Question: How could I realize a button which is turned 90deg to the right or to the left by default? I dont want to let him turn onClick, but he should be already turned when the page is loading?
Additionally how could I position this button in a vertical center rightsided to a grid?
Like this:

Thanks,
zY
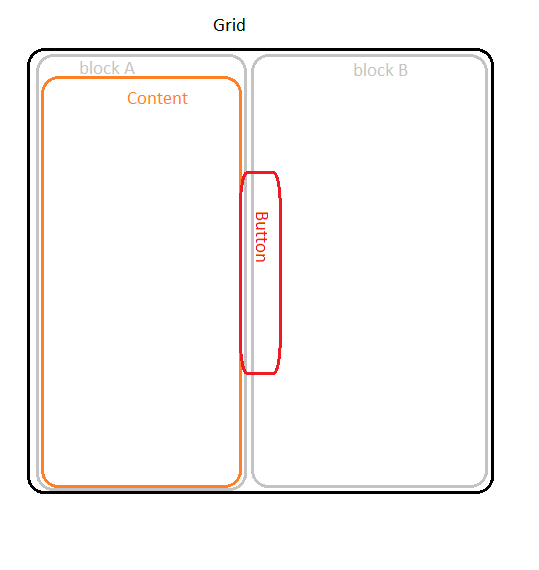
Answer: ## DEMO FIDDLE

'''
<div class="grid">
<div class="block block_a">
<div class="content"></div>
</div>
<div class="block block_a"></div>
<div class="button"> button </div>
</div>
'''
---
'''
var btn = $('.button');
btn.css('transform','rotate(90deg)');
'''
a fix for IE would be replacing the div with an image or just set a separate css playing around with the button styles.
---
As the OP asked ;) here is an example on how to do that:
## DEMO FOR IE 8,7,(and believe it or not) 6!
Just add to the previous code - and modify for your needs the 'px' to best position the DIV
'''
if($.browser.msie && $.browser.version<="8.0"){
btn.css({
filter: 'progid:DXImageTransform.Microsoft.BasicImage(rotation=1)',
top:'100px',
left: '184px'
});
}
'''
The IE DX filter only permits 4 stages of rotation (1,2,3,4) , so you won't be able to rotate an element by a fancy degreed position like 37deg or doing like : 'BasicImage(rotation=2.3)'.